Interaction volume radius: 10 \u00c5
Interaction volume height: 20 \u00c5
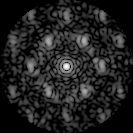
Disorder parameter: 0.5747